Field crop: tomato
Growth stage: 2
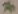
Species: solanum